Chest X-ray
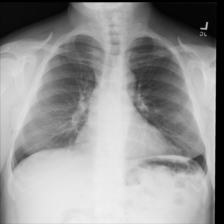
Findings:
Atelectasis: negative
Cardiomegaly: negative
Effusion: negative
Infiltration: negative
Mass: negative
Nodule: negative
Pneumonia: negative
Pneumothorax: negative
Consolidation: negative
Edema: negative
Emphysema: negative
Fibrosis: negative
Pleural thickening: negative
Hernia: negative